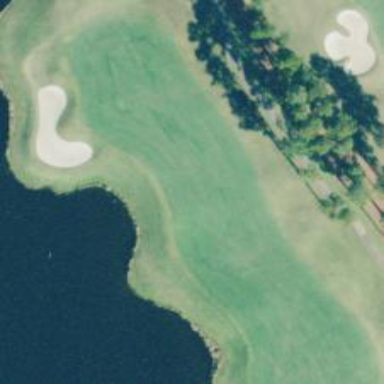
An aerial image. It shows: Golf hole.